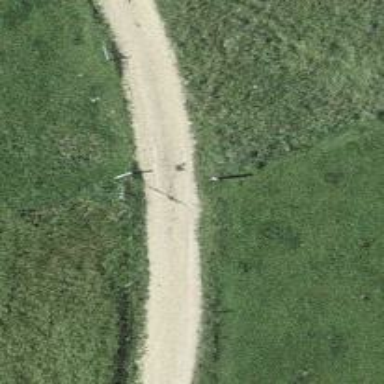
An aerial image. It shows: Paved track road.